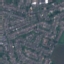
Label: Residential